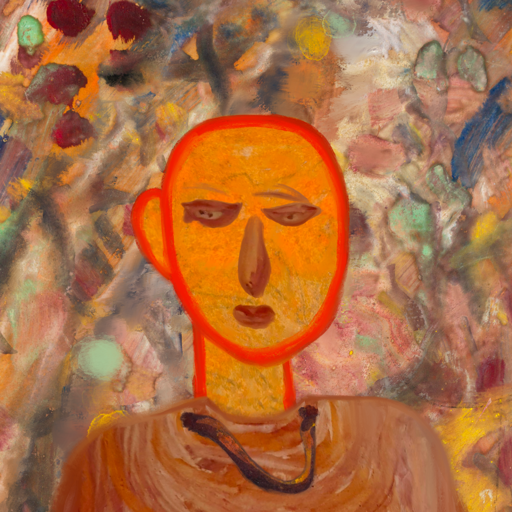
Background: Mother_And_Son_Mother, Head And Neck Front: Sisters, Face Front: Pious_Lady, Bust: Pious_Lady, Hair Front: Blank, Head Accessory: Blank, Second Necklace: Comrade, Necklace: Blank, Baby: Blank